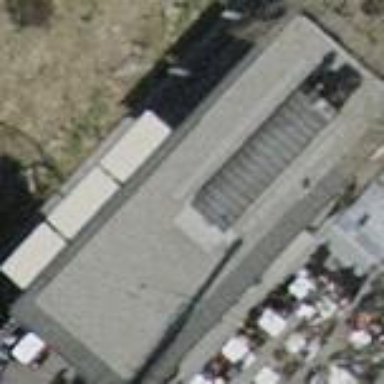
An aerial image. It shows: Service building that functions as bar.